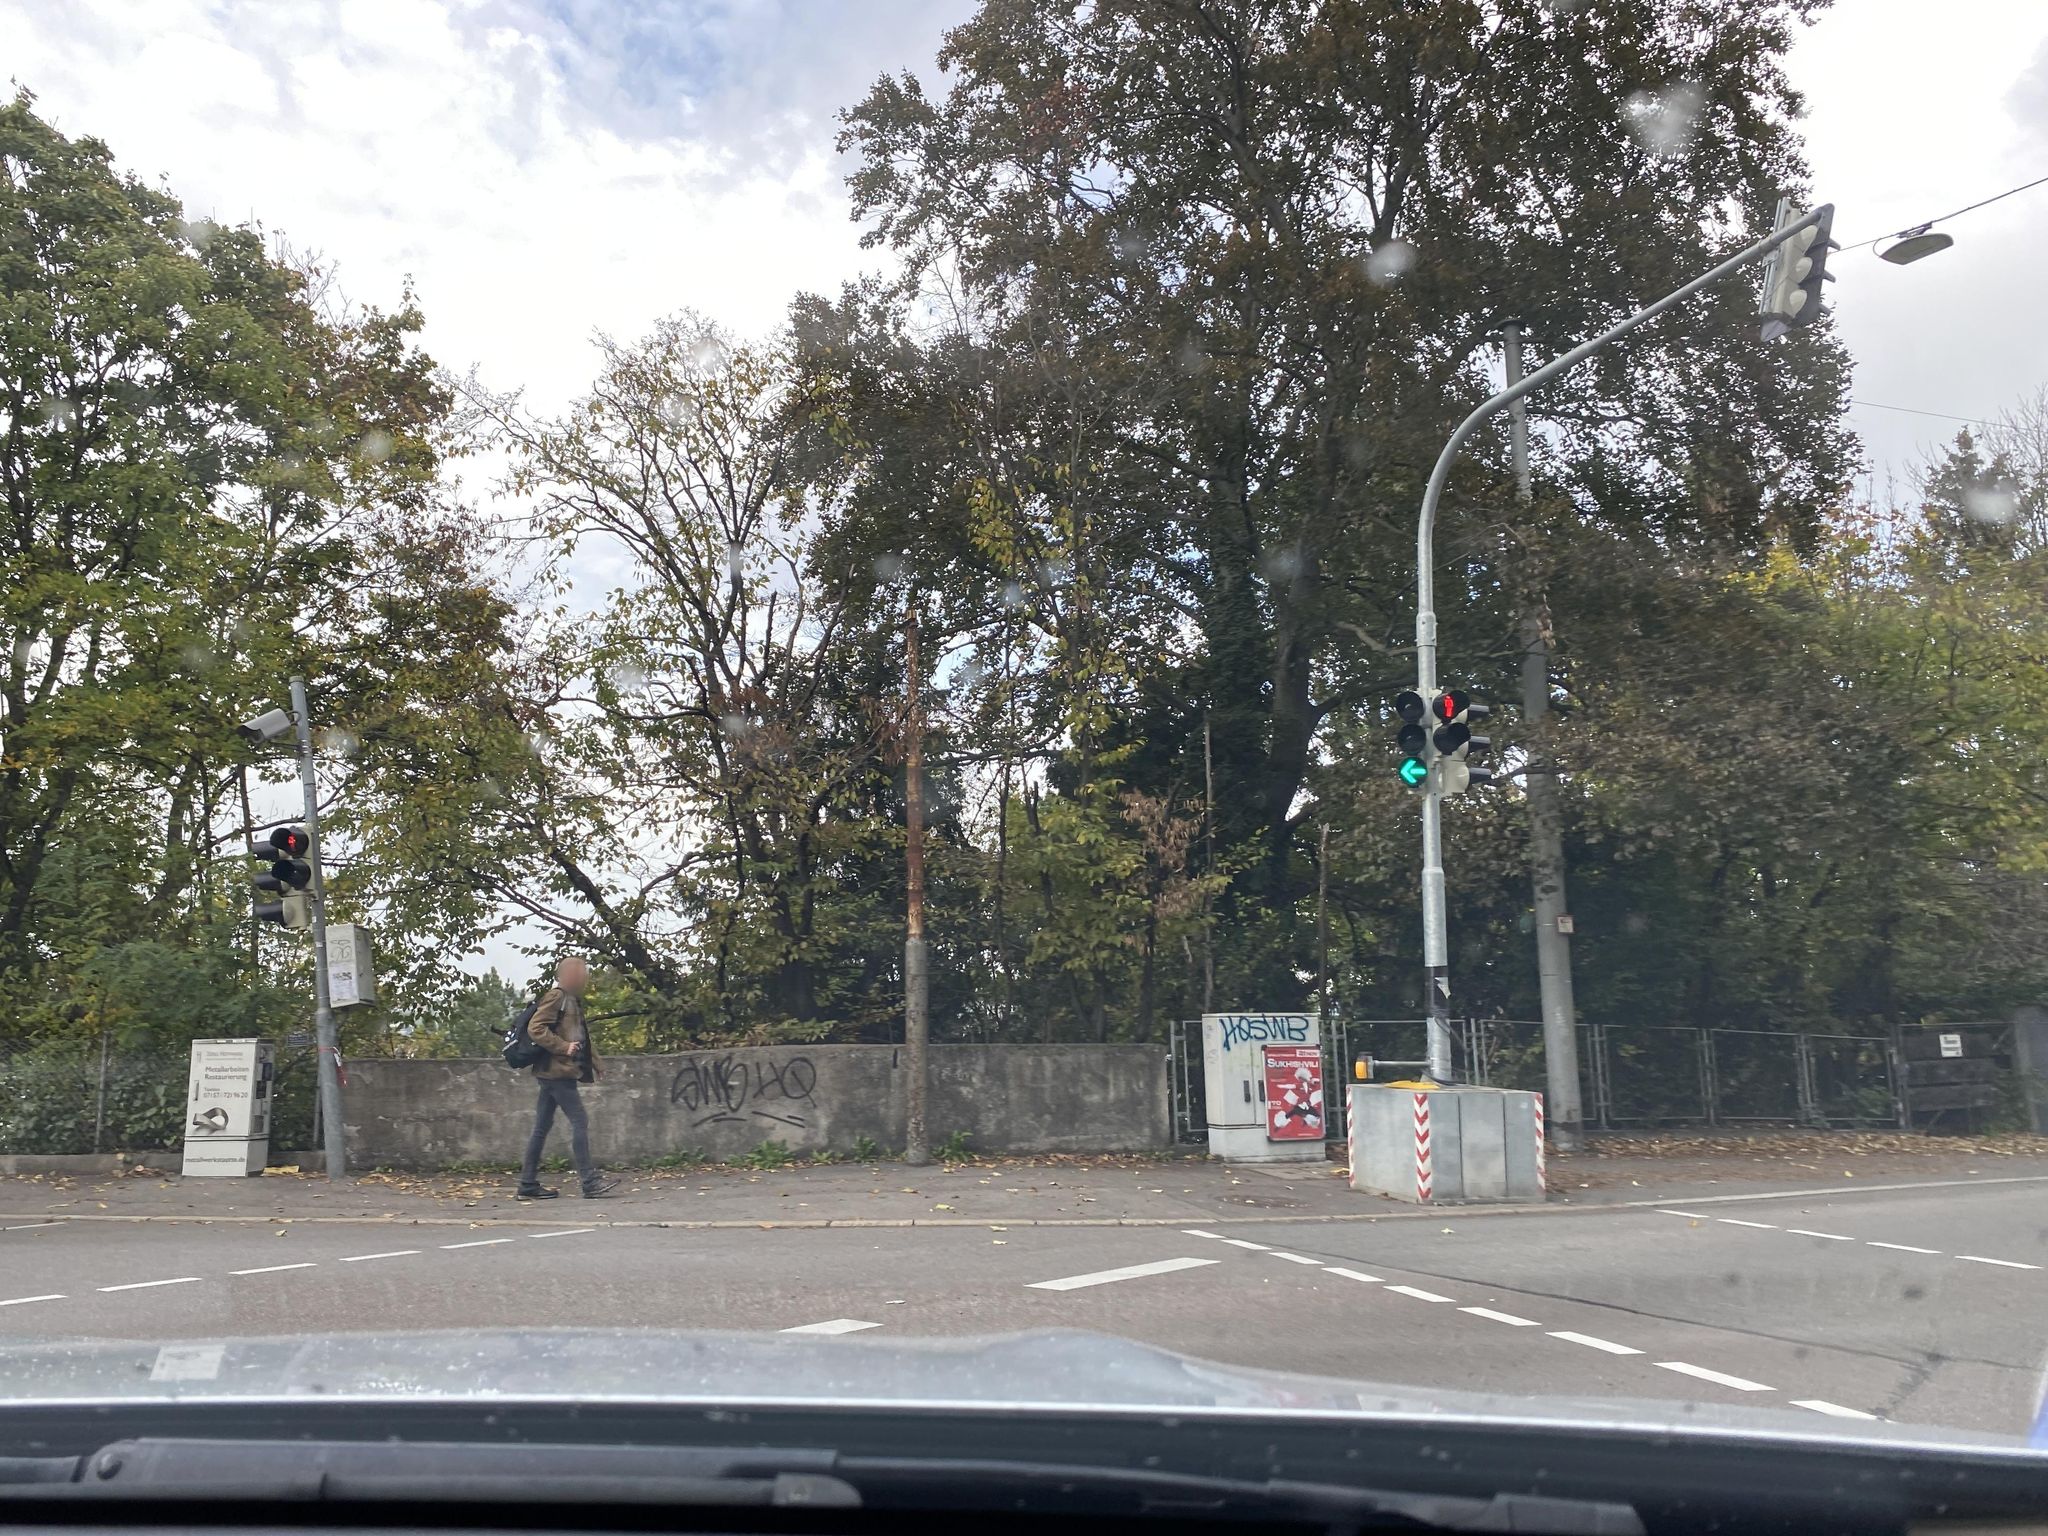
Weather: cloudy
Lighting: day
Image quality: good
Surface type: driving surface
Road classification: steps, path, footway
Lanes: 4
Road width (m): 1.5
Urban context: urban centre
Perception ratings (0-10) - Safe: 2.67, Lively: 6.1, Beautiful: 6.09, Boring: 2.59, Depressing: 3.98, Wealthy: 6.34